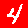
Digit: 4